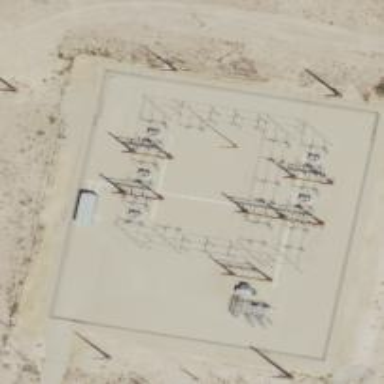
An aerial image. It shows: Switch for power supply.